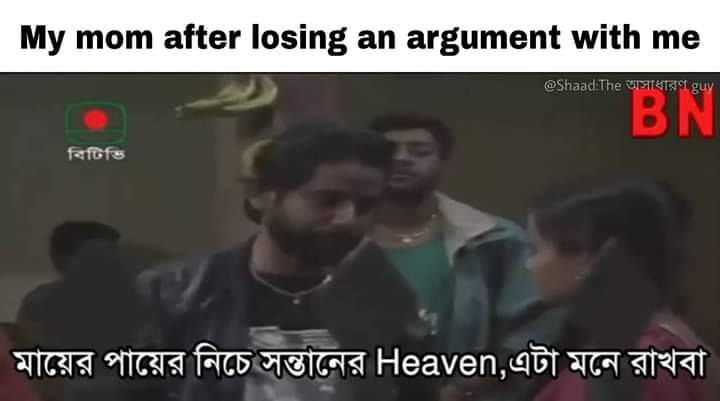
Caption: My mom after losing an argument with me  মায়ের পায়ের নিচে সন্তানের heaven  , এটা মনে রাখবা
Label: non-hate